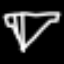
Label: diamond